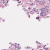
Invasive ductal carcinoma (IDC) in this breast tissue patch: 1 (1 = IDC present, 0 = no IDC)